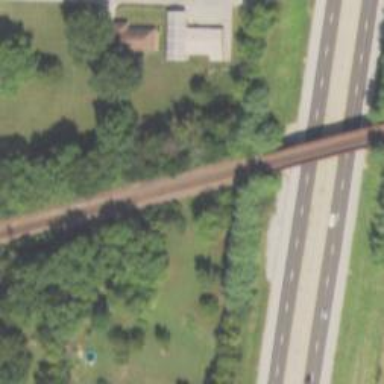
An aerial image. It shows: Bridge over railway line.